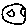
Label: moon